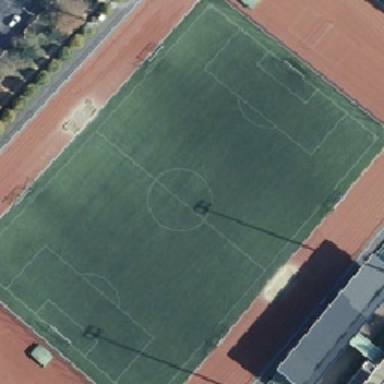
The reflections of two street lamps reflected on the green football field .